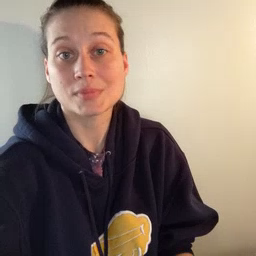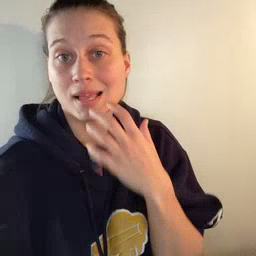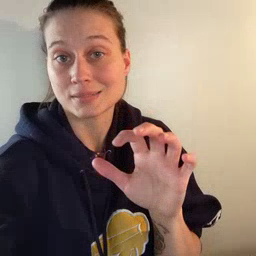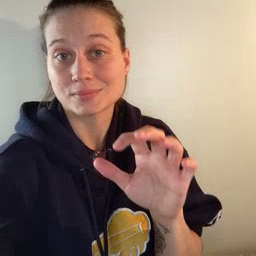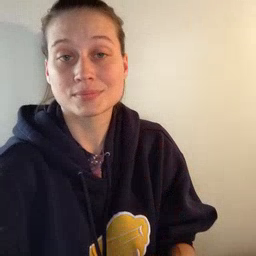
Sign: hot